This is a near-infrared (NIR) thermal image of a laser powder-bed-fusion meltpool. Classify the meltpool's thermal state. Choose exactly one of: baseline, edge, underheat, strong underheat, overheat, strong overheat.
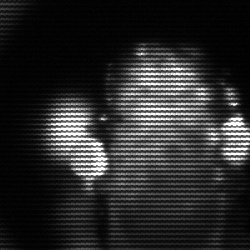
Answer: strong underheat